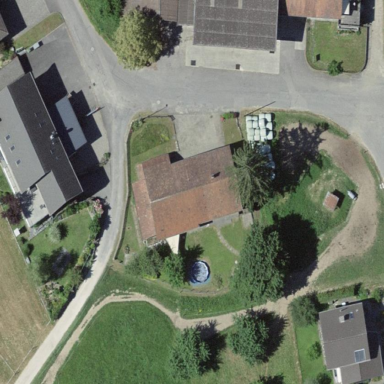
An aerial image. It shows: Simple house.